Brain MRI, t1w sequence, axial 2D slice.
Patient: age 31, sex M, weight 80 kg, height 1.78 m
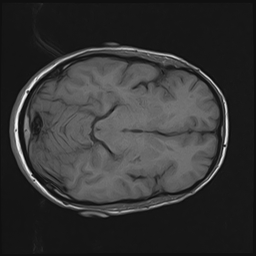